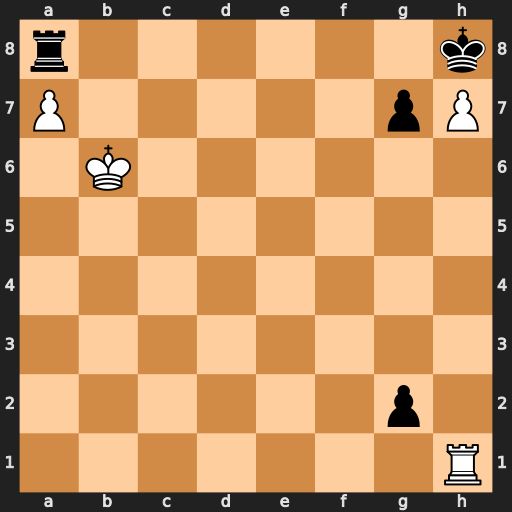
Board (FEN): r6k/P5pP/1K6/8/8/8/6p1/7R
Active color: w
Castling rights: -
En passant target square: -
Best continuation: Rg1 Re8 Rxg2